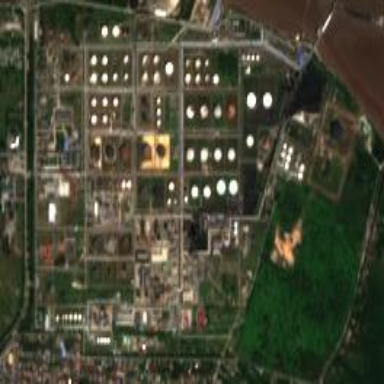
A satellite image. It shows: Industrial area with refinery.